Current action and preconditions to check: trajectory_clear

Your task: For each precondition in the list above, predict whether it will hold at this action.

Consider the current scene as observed from the mobile robot's camera, and analyze the predicted future states of all dynamic agents (e.g., people, animals, vehicles, or any moving entities) within the NEXT SECOND.

IMPORTANT: Only answer "very likely" if you are absolutely certain—based on strong, clear evidence—that a dynamic agent will violate the precondition in the predicted future state. Do NOT answer "very likely" for unlikely, ambiguous, or low-probability risks.

Ask yourself for each precondition: Is there a high probability, with clear and convincing evidence, that the predicted future states of any dynamic agent will interfere with the predicted future state of the currently executing action within the NEXT SECOND, causing that precondition to fail?

Assess the risk level based on these predictions. Use "likely" or "very likely" if motions create a clear risk of interference.

Use "neutral" or "improbable" if agents are nearby but their predicted paths are clearly diverging or non-conflicting.

Failure Risk Categories: "very improbable", "improbable", "neutral", "likely", "very likely"

Answer Format: Output ONLY the probability_of_failure value from these categories: "very improbable", "improbable", "neutral", "likely", "very likely"

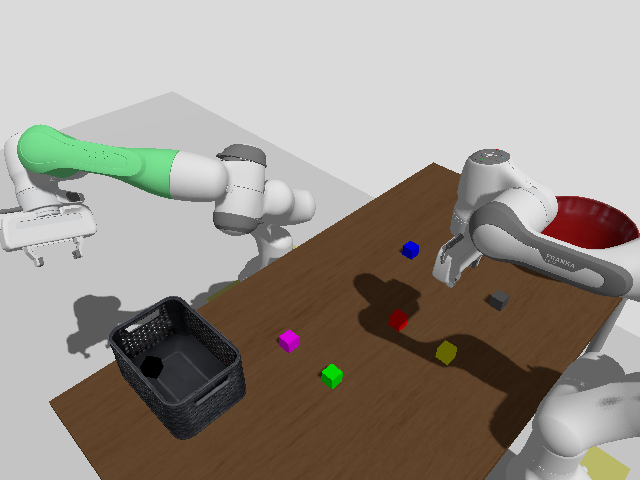

Answer: very improbable